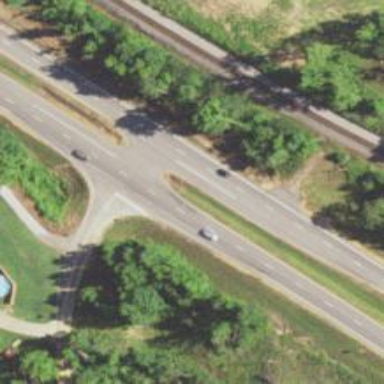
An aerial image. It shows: Trunk expressway with asphalt surface. It is dual carriageway.